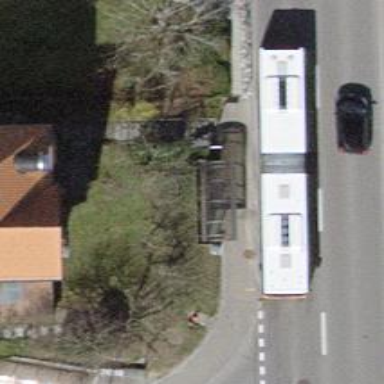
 serving as platform for public transportation."